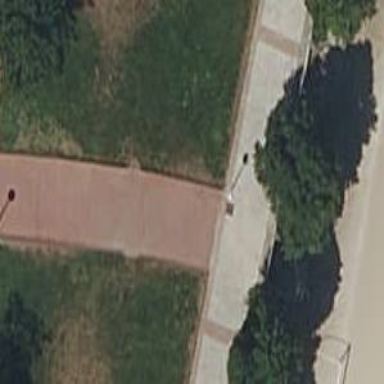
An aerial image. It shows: Pedestrian road made of paving stones.